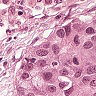
Metastatic tissue present: yes